Question: I am developing an application in C#. I have a Main Form where I have some buttons that give the user the possibility to start a new form into the Main Form.
When there are more of this kind of forms opened and the user choose to minimize one, it goes to back behind all opened forms. So if the user would want to open again that form he must close/minimise all forms.(for beeing able to see the minimized one)
How can I manage the minimised form location so it could be visible after it is minimised? I tried without any result stuff like that: bringToFront, Activate, Focus, etc.
My Main Form contains the buttons and a panel, so the forms are opening in the panel bellow the buttons.

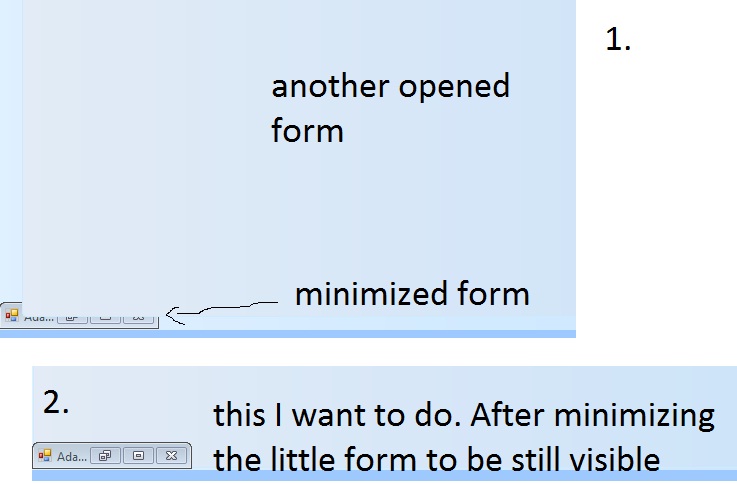
Answer: Finally I did managed myself to solve the problem. It was so simple.
For the forms that opens in the panel child I removed
'''
formName.Dock = DockStyle.Fill;
'''
and I set the formName.Height = panelContainer-25; So now the little form minimized is visible.